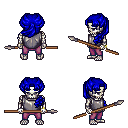
a pixel art fantasy rpg character, male body template, skeleton, steel chest armor, magenta pants, blue princess hairstyle, bracelets, spear, four views (front, back, left, right), 2x2 character sprite sheet, small pixel art, hard edges, no anti-aliasing